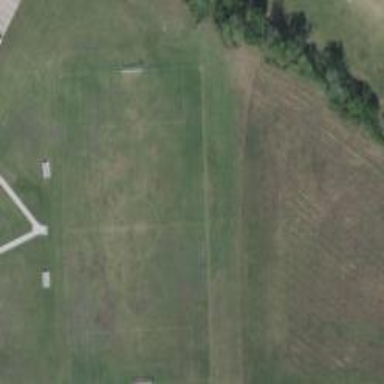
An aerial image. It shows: Soccer pitch designated for leisure and sports activities.